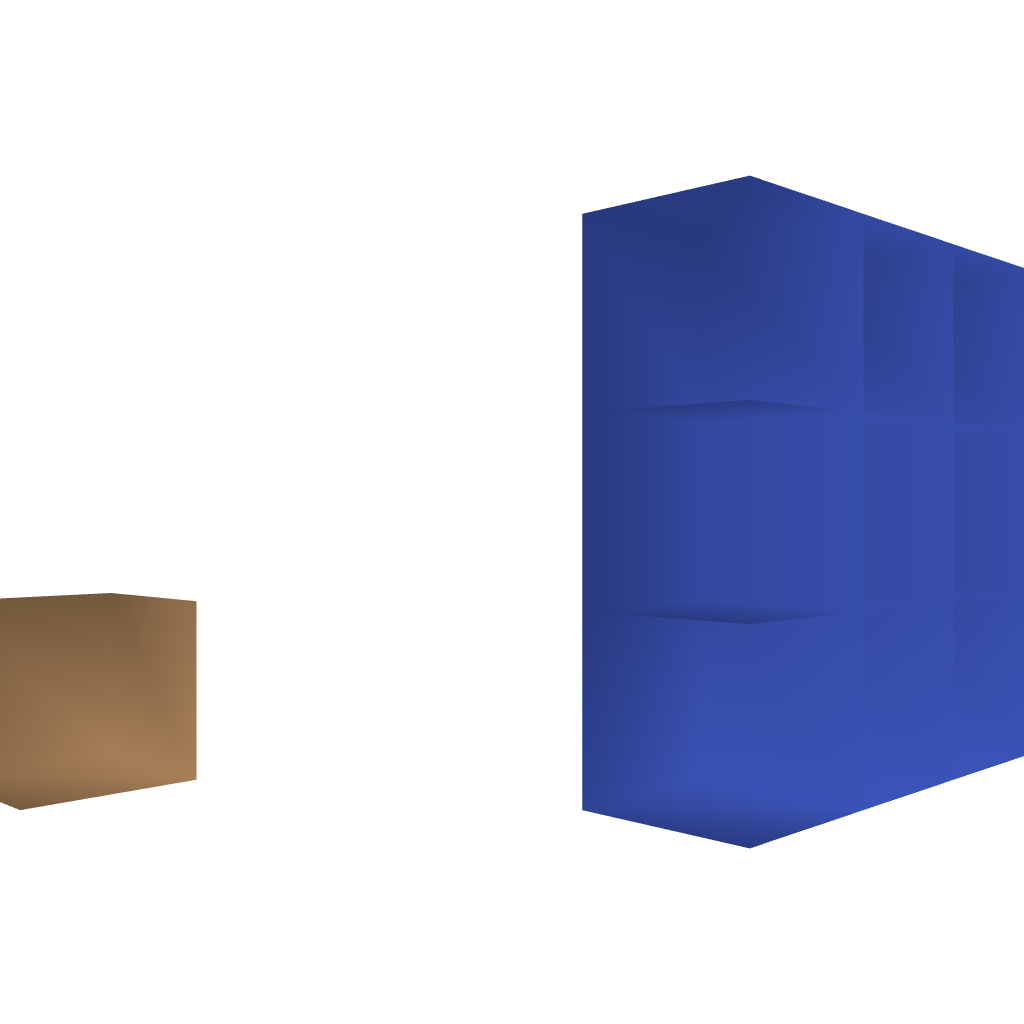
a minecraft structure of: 3x3 completely hidden piston door bad low quality